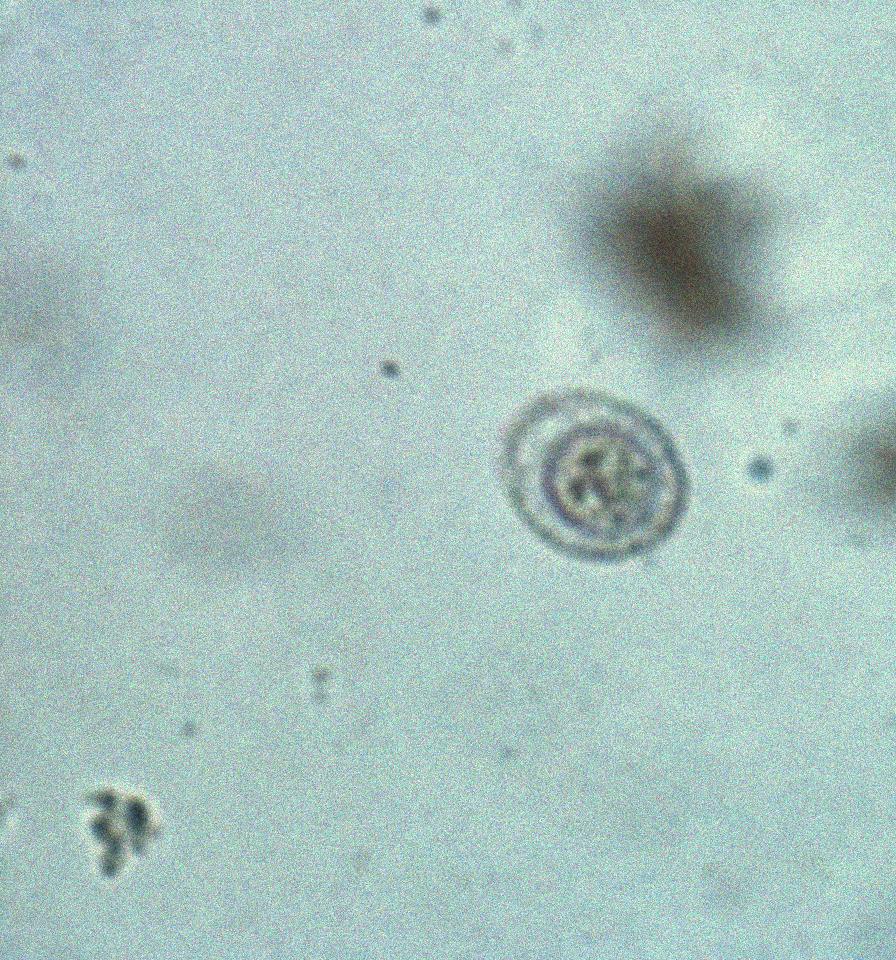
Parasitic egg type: Hymenolepis nana